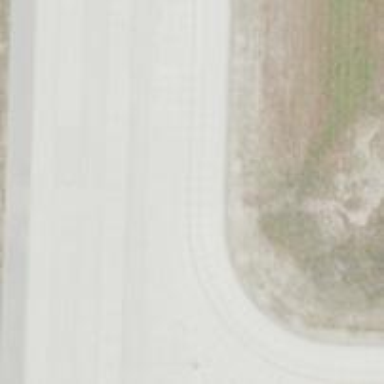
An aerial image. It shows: View of taxiway at the airport.